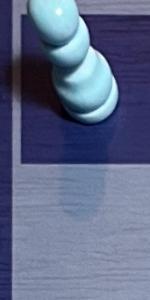
Label: Empty